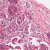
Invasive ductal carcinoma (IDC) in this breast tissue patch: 1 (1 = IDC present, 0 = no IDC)